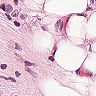
Metastatic tissue present: yes